Question: I have a WPF Datagrid and I am populating the row numbers for it on the LoadingRow Event:
'''
private void GridAccounts_LoadingRow(object sender, DataGridRowEventArgs e)
{
e.Row.Header = (e.Row.GetIndex() + 1).ToString();
}
'''
It seems that doing this, the blank, new row that shows up at the end of the datagrid shows the incorrect row number until the user clicks into that row. After the user clicks into the row, the LoadingRow event is fired and the correct row number is displayed. Is there a way to show the correct row number before the user clicks into the row? Below is an example image of my error:

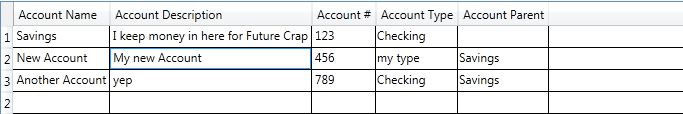
Answer: I get the right number. Either way, this is the 'NewItemPlaceholder', i would just leave it blank, you have the row with that placeholder when 'e.Row.DataContext == CollectionView.NewItemPlaceholder' evaluates to 'true', so you could just do nothing in that case.